Question: I'm new to Android development, so forgive me if this is a noob question! I am trying to display a table containing 2 columns. The 2nd column should be right aligned, but can be a fixed width. The first column should stretch to fill any remaining space. I have a very simple table layout, but it pushes the 2nd column's text off the edge of the screen so you can't read it.
Here is the XML for the layout:
'''
<?xml version="1.0" encoding="utf-8"?>
<TableLayout xmlns:android="http://schemas.android.com/apk/res/android"
android:id="@+id/tbl_my_tanks"
android:layout_width="fill_parent"
android:layout_height="fill_parent"
android:stretchColumns="0">
<TableRow android:padding="3dip">
<TextView
android:id="@+id/col_tank_name"
android:text="@string/tanks_tank_name" />
<TextView
android:id="@+id/col_stock_level"
android:gravity="right"
android:text="@string/tanks_stock_level" />
</TableRow>
</TableLayout>
'''
...and this is what it looks like when I run it:

How can I get it to align right correctly? (I tried using android:layout_gravity="right", but that made no difference).
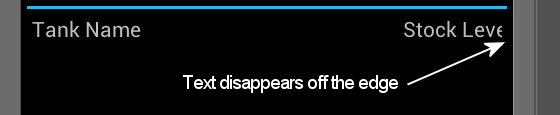
Answer: If you remove the padding from the table row, it should be fine. Try using margin instead.